Question: I am having trouble trying to re-populate a form with has come from a JSON object. I have used JSON.stringify(name) and for the value as well and it returns me the type of data format I think might work. But can't seem to get in the $.each method
'''
function fetchOrderFromLocalStorage() {
PROCESS_SAVE = true;
var mcs = localStorage.getItem(REPORTS_KEY);
console.log(mcs);
var jsn = JSON.parse(mcs);
console.log(jsn);
if (mcs.length == 0) {
return false;
}
$.each(jsn, function (name, val) {
var $el = $("input[name='" + name + "']"),
type = $el.attr('type');
console.log(JSON.stringify(name) + ":" + JSON.stringify(val));
switch (type) {
case 'checkbox':
$el.attr('checked', 'checked');
break;
case 'radio':
$el.filter('[value="' + val + '"]').attr('checked', 'checked');
break;
default:
$el.val(val);
}
});
//console.log(jsn);
//for (var i = 0; i < jsn.length; i++) {
// var formInput = jsn[i];
// $("form input[name='" + formInput.name + "']").val(formInput.value);
//}
}
'''
The commented out code at the bottom works, but I want to populate checkboxs as well so I have tried some code from here that has been checked to work. So I am trying it but my data is not in the correct format. I think I want JSON.Stringify() as the sonsole give me the correct result according to jQuery docs.

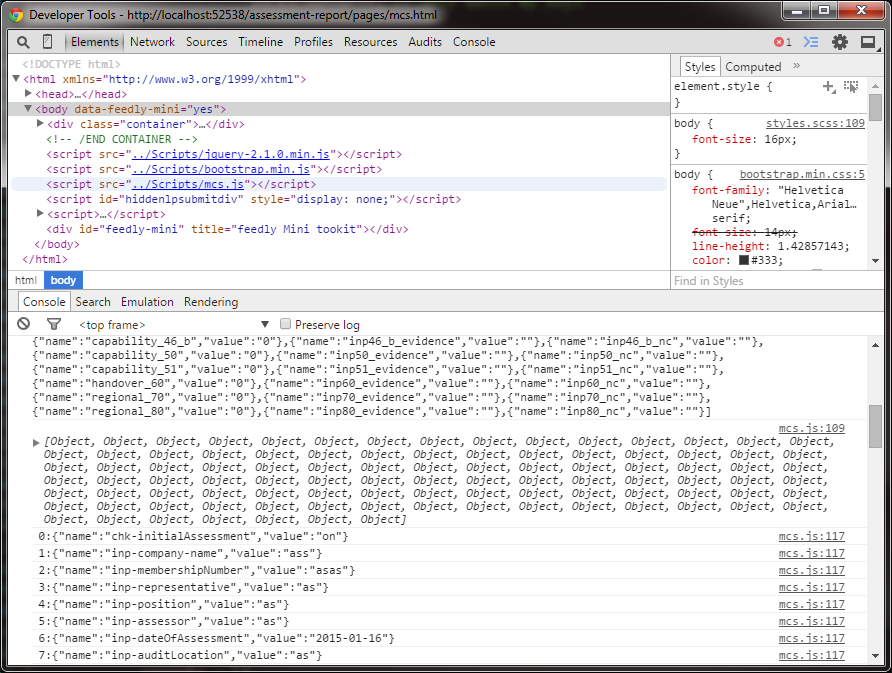
Answer: try this
'''
function fetchOrderFromLocalStorage() {
PROCESS_SAVE = true;
var mcs = localStorage.getItem(REPORTS_KEY);
console.log(mcs);
var jsn = JSON.parse(mcs);
console.log(jsn);
if (mcs.length == 0) {
return false;
}
for (var i = 0; i < jsn.length; i++) {
var formInput = jsn[i],
$el = $("input[name='" + formInput.name + "']"),
type = $el.attr('type');
switch (type) {
case 'checkbox':
$el.attr('checked', 'checked');
break;
case 'radio':
$el.filter('[value="'+formInput.value+'"]').attr('checked', 'checked');
break;
default:
$el.val(formInput.value);
}
}
}
'''